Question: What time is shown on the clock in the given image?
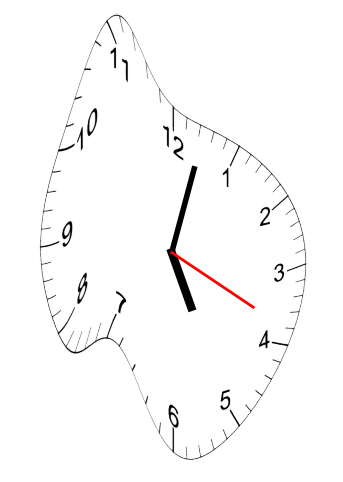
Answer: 05:02:19